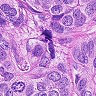
Metastatic tissue present: yes